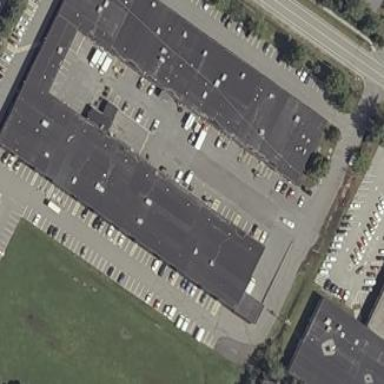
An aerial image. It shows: Commercial building.